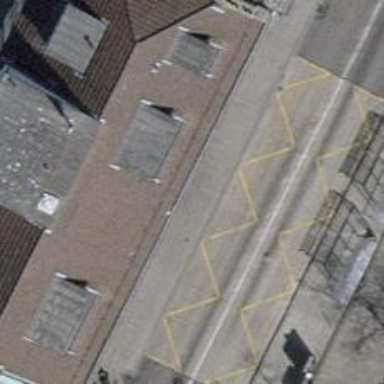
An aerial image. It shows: Bus stop with sheltered platform for public transport.